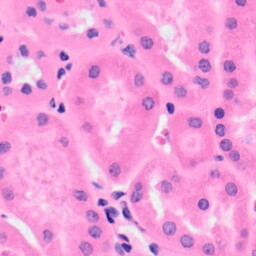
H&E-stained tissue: Kidney